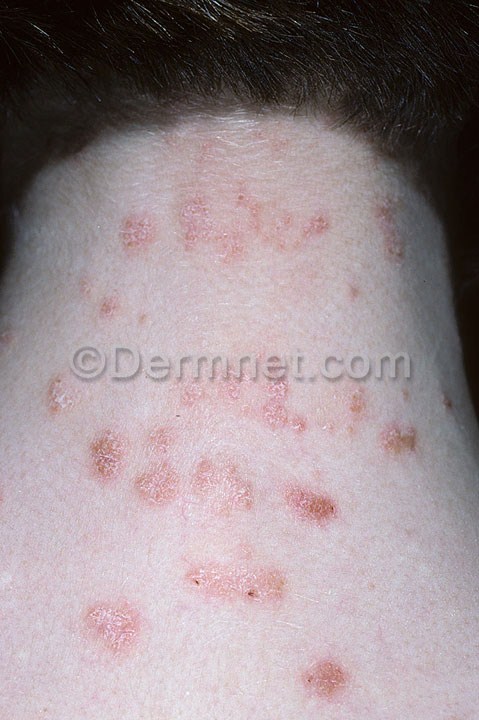
Disease: Psoriasis pictures Lichen Planus and related diseases